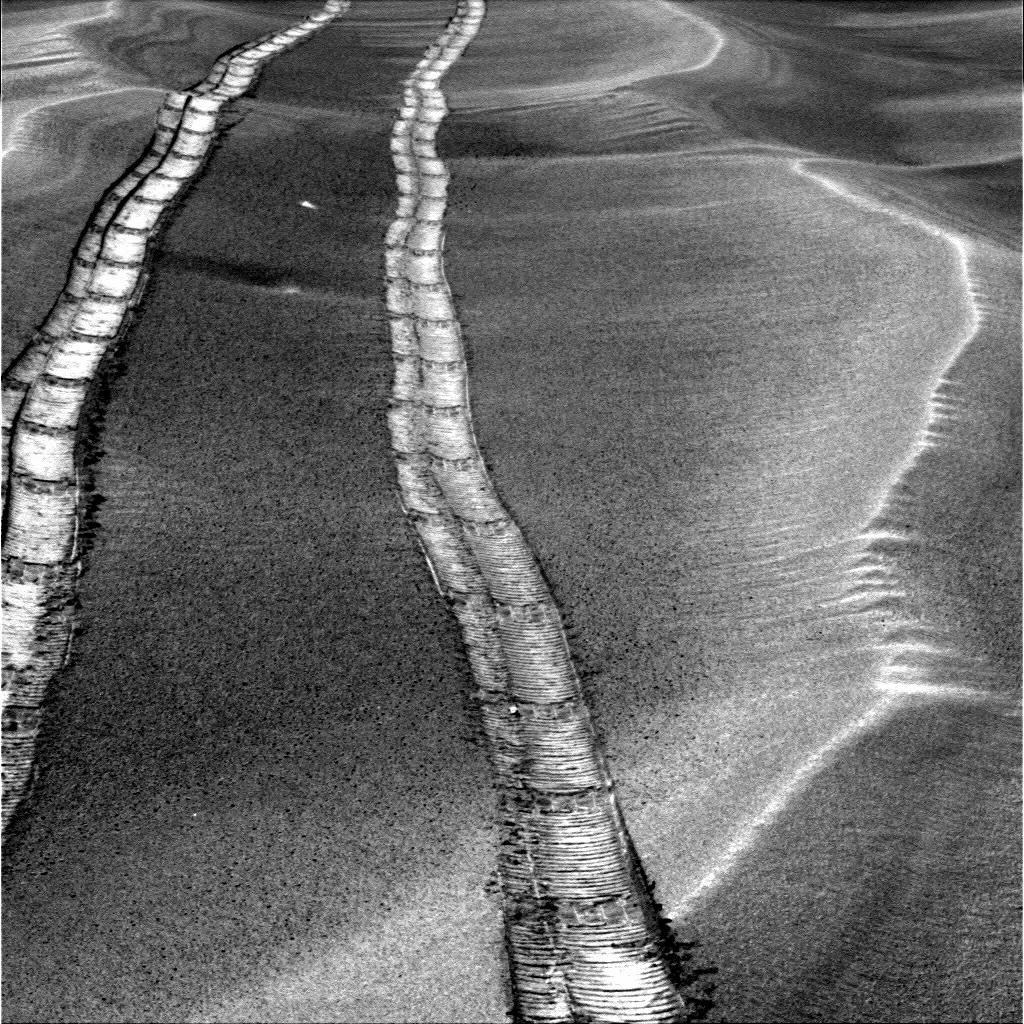
Terrain classes present: Gravel / Sand / Soil, Track